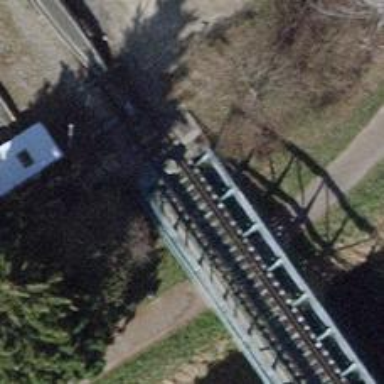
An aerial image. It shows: Abandoned railway.